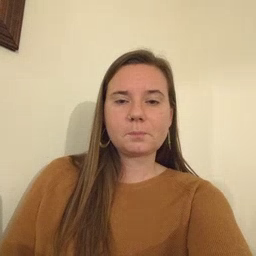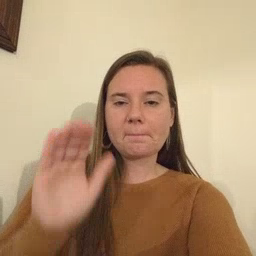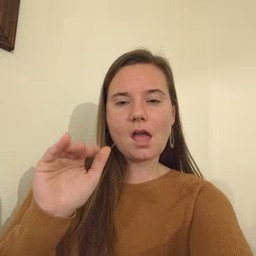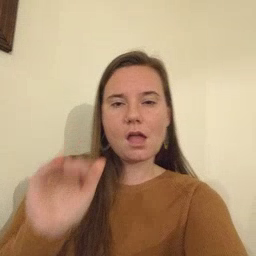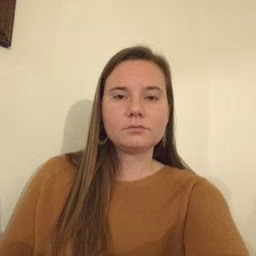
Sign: bye